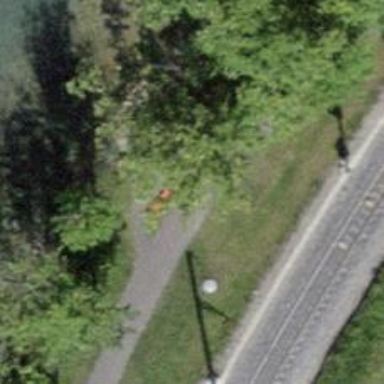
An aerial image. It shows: Paved path.